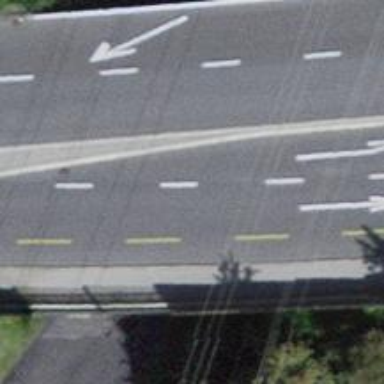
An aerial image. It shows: Secondary road with bridge featuring cycle lane on the left side.